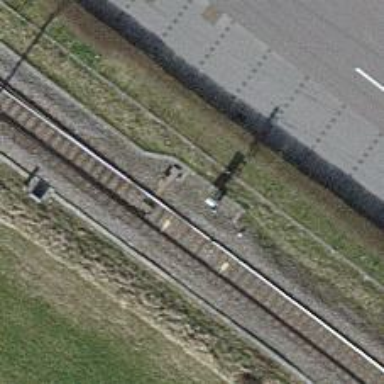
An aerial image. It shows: Railway signal.